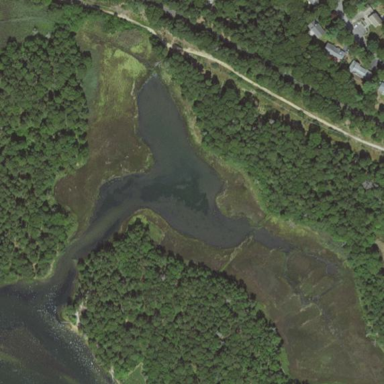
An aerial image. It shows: Saltmarsh wetland area.